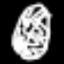
Label: diamond